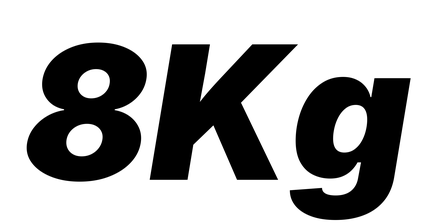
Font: Inter-Italic_Black_Italic